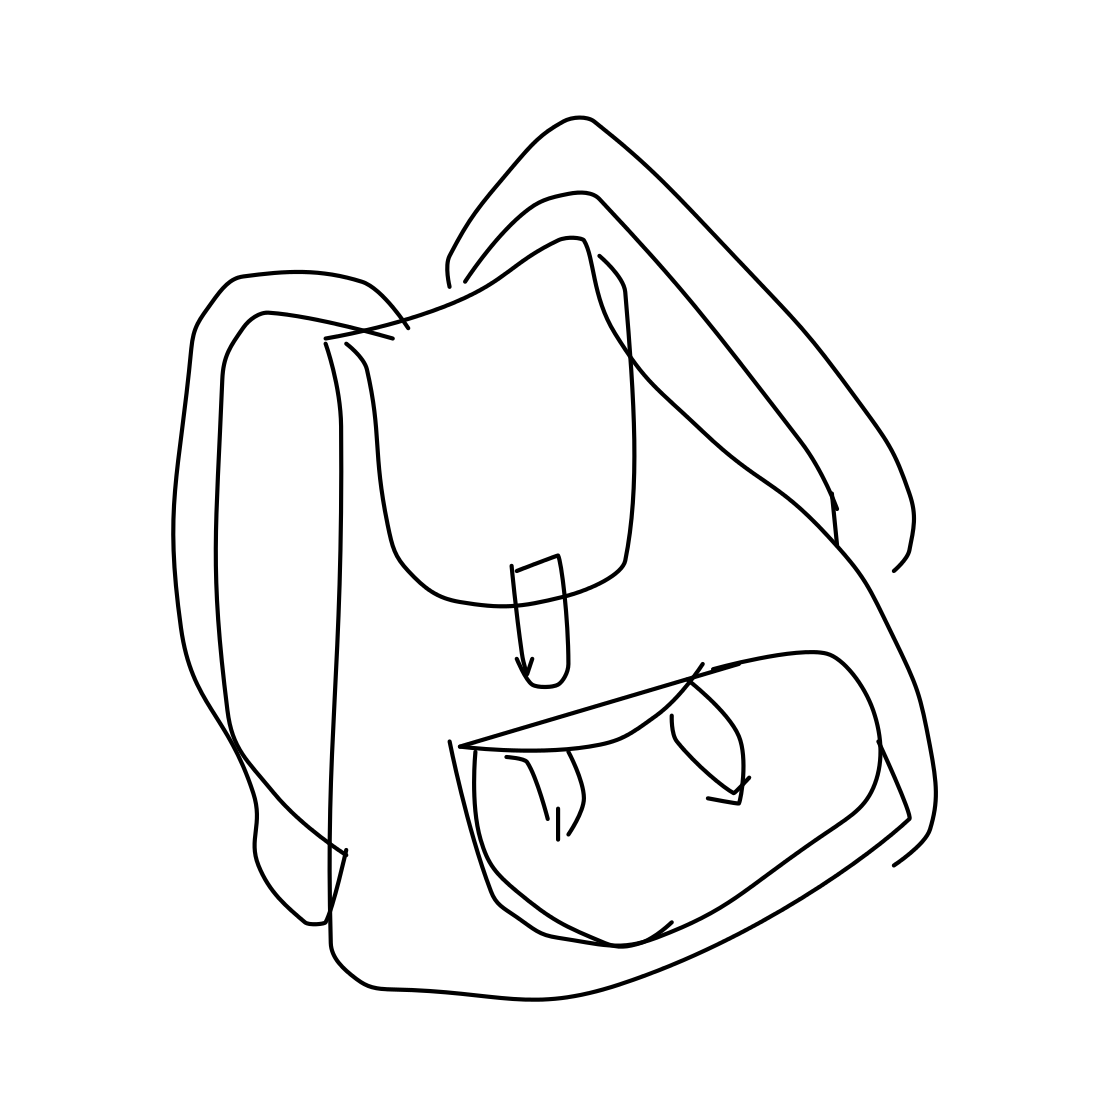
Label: backpack